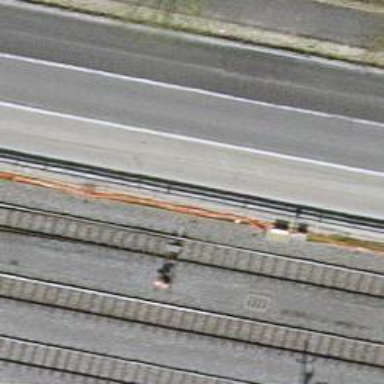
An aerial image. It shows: Railway switch.